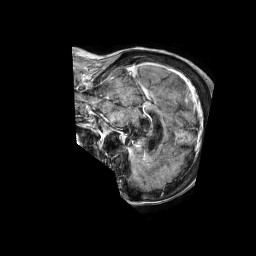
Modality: T1w
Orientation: sagittal
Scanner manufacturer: philips
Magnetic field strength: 1.5 T
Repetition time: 0.00764 s
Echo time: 0.003473 s